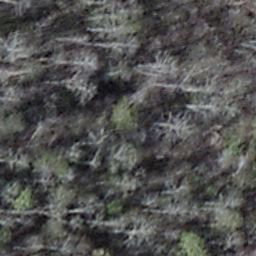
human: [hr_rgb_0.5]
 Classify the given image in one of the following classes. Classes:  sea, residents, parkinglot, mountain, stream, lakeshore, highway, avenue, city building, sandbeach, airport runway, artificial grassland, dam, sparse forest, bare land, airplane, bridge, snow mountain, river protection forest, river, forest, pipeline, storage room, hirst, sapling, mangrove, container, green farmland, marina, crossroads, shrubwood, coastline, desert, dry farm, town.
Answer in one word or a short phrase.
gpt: shrubwood